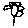
Label: flower